Question: I'm attempting to follow this tutorial:
<URL>
I've gotten to video five expecting to see hibernate successfully adding to my mysql database, but I'm instead getting this error. Below that is my hibernate.cfg.xml file.
'''
SLF4J: Failed to load class "org.slf4j.impl.StaticLoggerBinder".
SLF4J: Defaulting to no-operation (NOP) logger implementation
SLF4J: See http://www.slf4j.org/codes.html#StaticLoggerBinder for further details.
Exception in thread "main" org.hibernate.HibernateException: Could not parse configuration: /hibernate.cfg.xml
at org.hibernate.cfg.Configuration.doConfigure(Configuration.java:2246)
at org.hibernate.cfg.Configuration.configure(Configuration.java:2158)
at org.hibernate.cfg.Configuration.configure(Configuration.java:2137)
at org.koushik.hibernate.HibernateTest.main(HibernateTest.java:15)
Caused by: org.dom4j.DocumentException: Error on line 19 of document : Open quote is expected for attribute "{1}" associated with an element type "name". Nested exception: Open quote is expected for attribute "{1}" associated with an element type "name".
at org.dom4j.io.SAXReader.read(SAXReader.java:482)
at org.hibernate.cfg.Configuration.doConfigure(Configuration.java:2238)
... 3 more
'''
---
'''
<!DOCTYPE hibernate-configuration PUBLIC
"-//Hibernate/Hibernate Configuration DTD//EN"
"http://hibernate.sourceforge.net/hibernate-configuration-3.0.dtd">
<hibernate-configuration>
<session-factory>
<!-- Database connection settings -->
<property name="connection.driver_class">com.mysql.jdbc.Driver</property>
<property name="connection.url">jdbc:mysql://localhost/hibernatedb</property>
<property name="connection.username">root</property>
<property name="connection.password">mysqlroot</property>
<property name="connection.pool_size">1</property>
<property name="dialect">org.hibernate.dialect.MySQLDialect</property>
<property name="cache.provider_class">org.hibernate.cache.NoCacheProvider</property>
<property name=show_sql>true</property>
<property name="hbm2ddl.auto">create</property>
<mapping class="org.koushik.javabrains.dto.UserDetails" />
</session-factory>
</hibernate-configuration>
'''
What could the problem be and how can I go about fixing it? I can't tell if it can't find my file, or if something is syntactically wrong within it.
Also, I'd be very grateful if someone could point me towards some working Hibernate tutorials for Hibernate 4.3.7. All I've found so far is a mixture of broken/heavily out dated materials that require installing past versions of hibernate to learn from.
Edit-------------------
I attempted to validate in Eclipse and this error appears at line 8 saying
"The document type declaration for root element type "hibernate-configuration" must end with '>'." Also, this line is the only line where the "connection..." doesn't appear in blue, and the name part of property name doesn't appear in purple. Feels like a syntax error but I can't seem to find it.

Edit 2------------------
Here are my two files
UserDetails.java
'''
package org.koushik.javabrains.dto;
import javax.persistence.Entity;
import javax.persistence.Id;
@Entity
public class UserDetails {
@Id
private int userId;
private String userName;
public int getUserId() {
return userId;
}
public void setUserId(int userId) {
this.userId = userId;
}
public String getUserName() {
return userName;
}
public void setUserName(String userName) {
this.userName = userName;
}
}
'''
HibernateTest.java
'''
package org.koushik.hibernate;
import org.hibernate.Session;
import org.hibernate.SessionFactory;
import org.hibernate.cfg.Configuration;
import org.koushik.javabrains.dto.UserDetails;
public class HibernateTest {
public static void main(String[] args) {
UserDetails user = new UserDetails();
user.setUserId(1);
user.setUserName("First User");
SessionFactory sessionFactory = new Configuration().configure().buildSessionFactory();
Session session = sessionFactory.openSession();
session.beginTransaction();
session.save(user);
session.getTransaction().commit();
}
}
'''
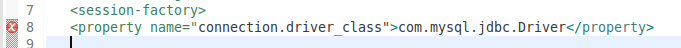
Answer: Try this:
'''
<?xml version="1.0" encoding="utf-8"?>
<!DOCTYPE hibernate-configuration PUBLIC
"-//Hibernate/Hibernate Configuration DTD 3.0//EN"
"http://hibernate.sourceforge.net/hibernate-configuration-3.0.dtd">
<hibernate-configuration>
<session-factory>
<property name="hibernate.connection.driver_class">com.mysql.jdbc.Driver</property>
<property name="hibernate.connection.url">jdbc:mysql://localhost/hibernatedb</property>
<property name="hibernate.connection.username">root</property>
<property name="hibernate.connection.password">mysqlroot</property>
<property name="hibernate.connection.pool_size">1</property>
<property name="hibernate.dialect">org.hibernate.dialect.MySQLDialect</property>
<property name="hibernate.hbm2ddl.auto">create</property>
<property name="hibernate.cache.provider_class">org.hibernate.cache.NoCacheProvider</property>
<property name="show_sql">true</property>
<mapping class="org.koushik.javabrains.dto.UserDetails" />
</session-factory>
</hibernate-configuration>
'''